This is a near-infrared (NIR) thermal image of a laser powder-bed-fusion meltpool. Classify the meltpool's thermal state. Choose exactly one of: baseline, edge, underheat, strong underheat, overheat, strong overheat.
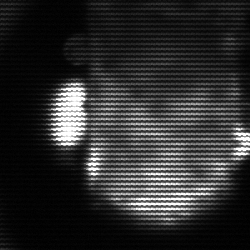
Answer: baseline